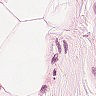
Metastatic tissue present: no